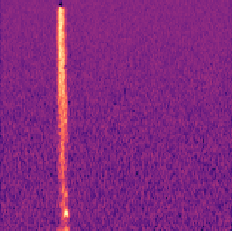
Sound class: Person sneeze